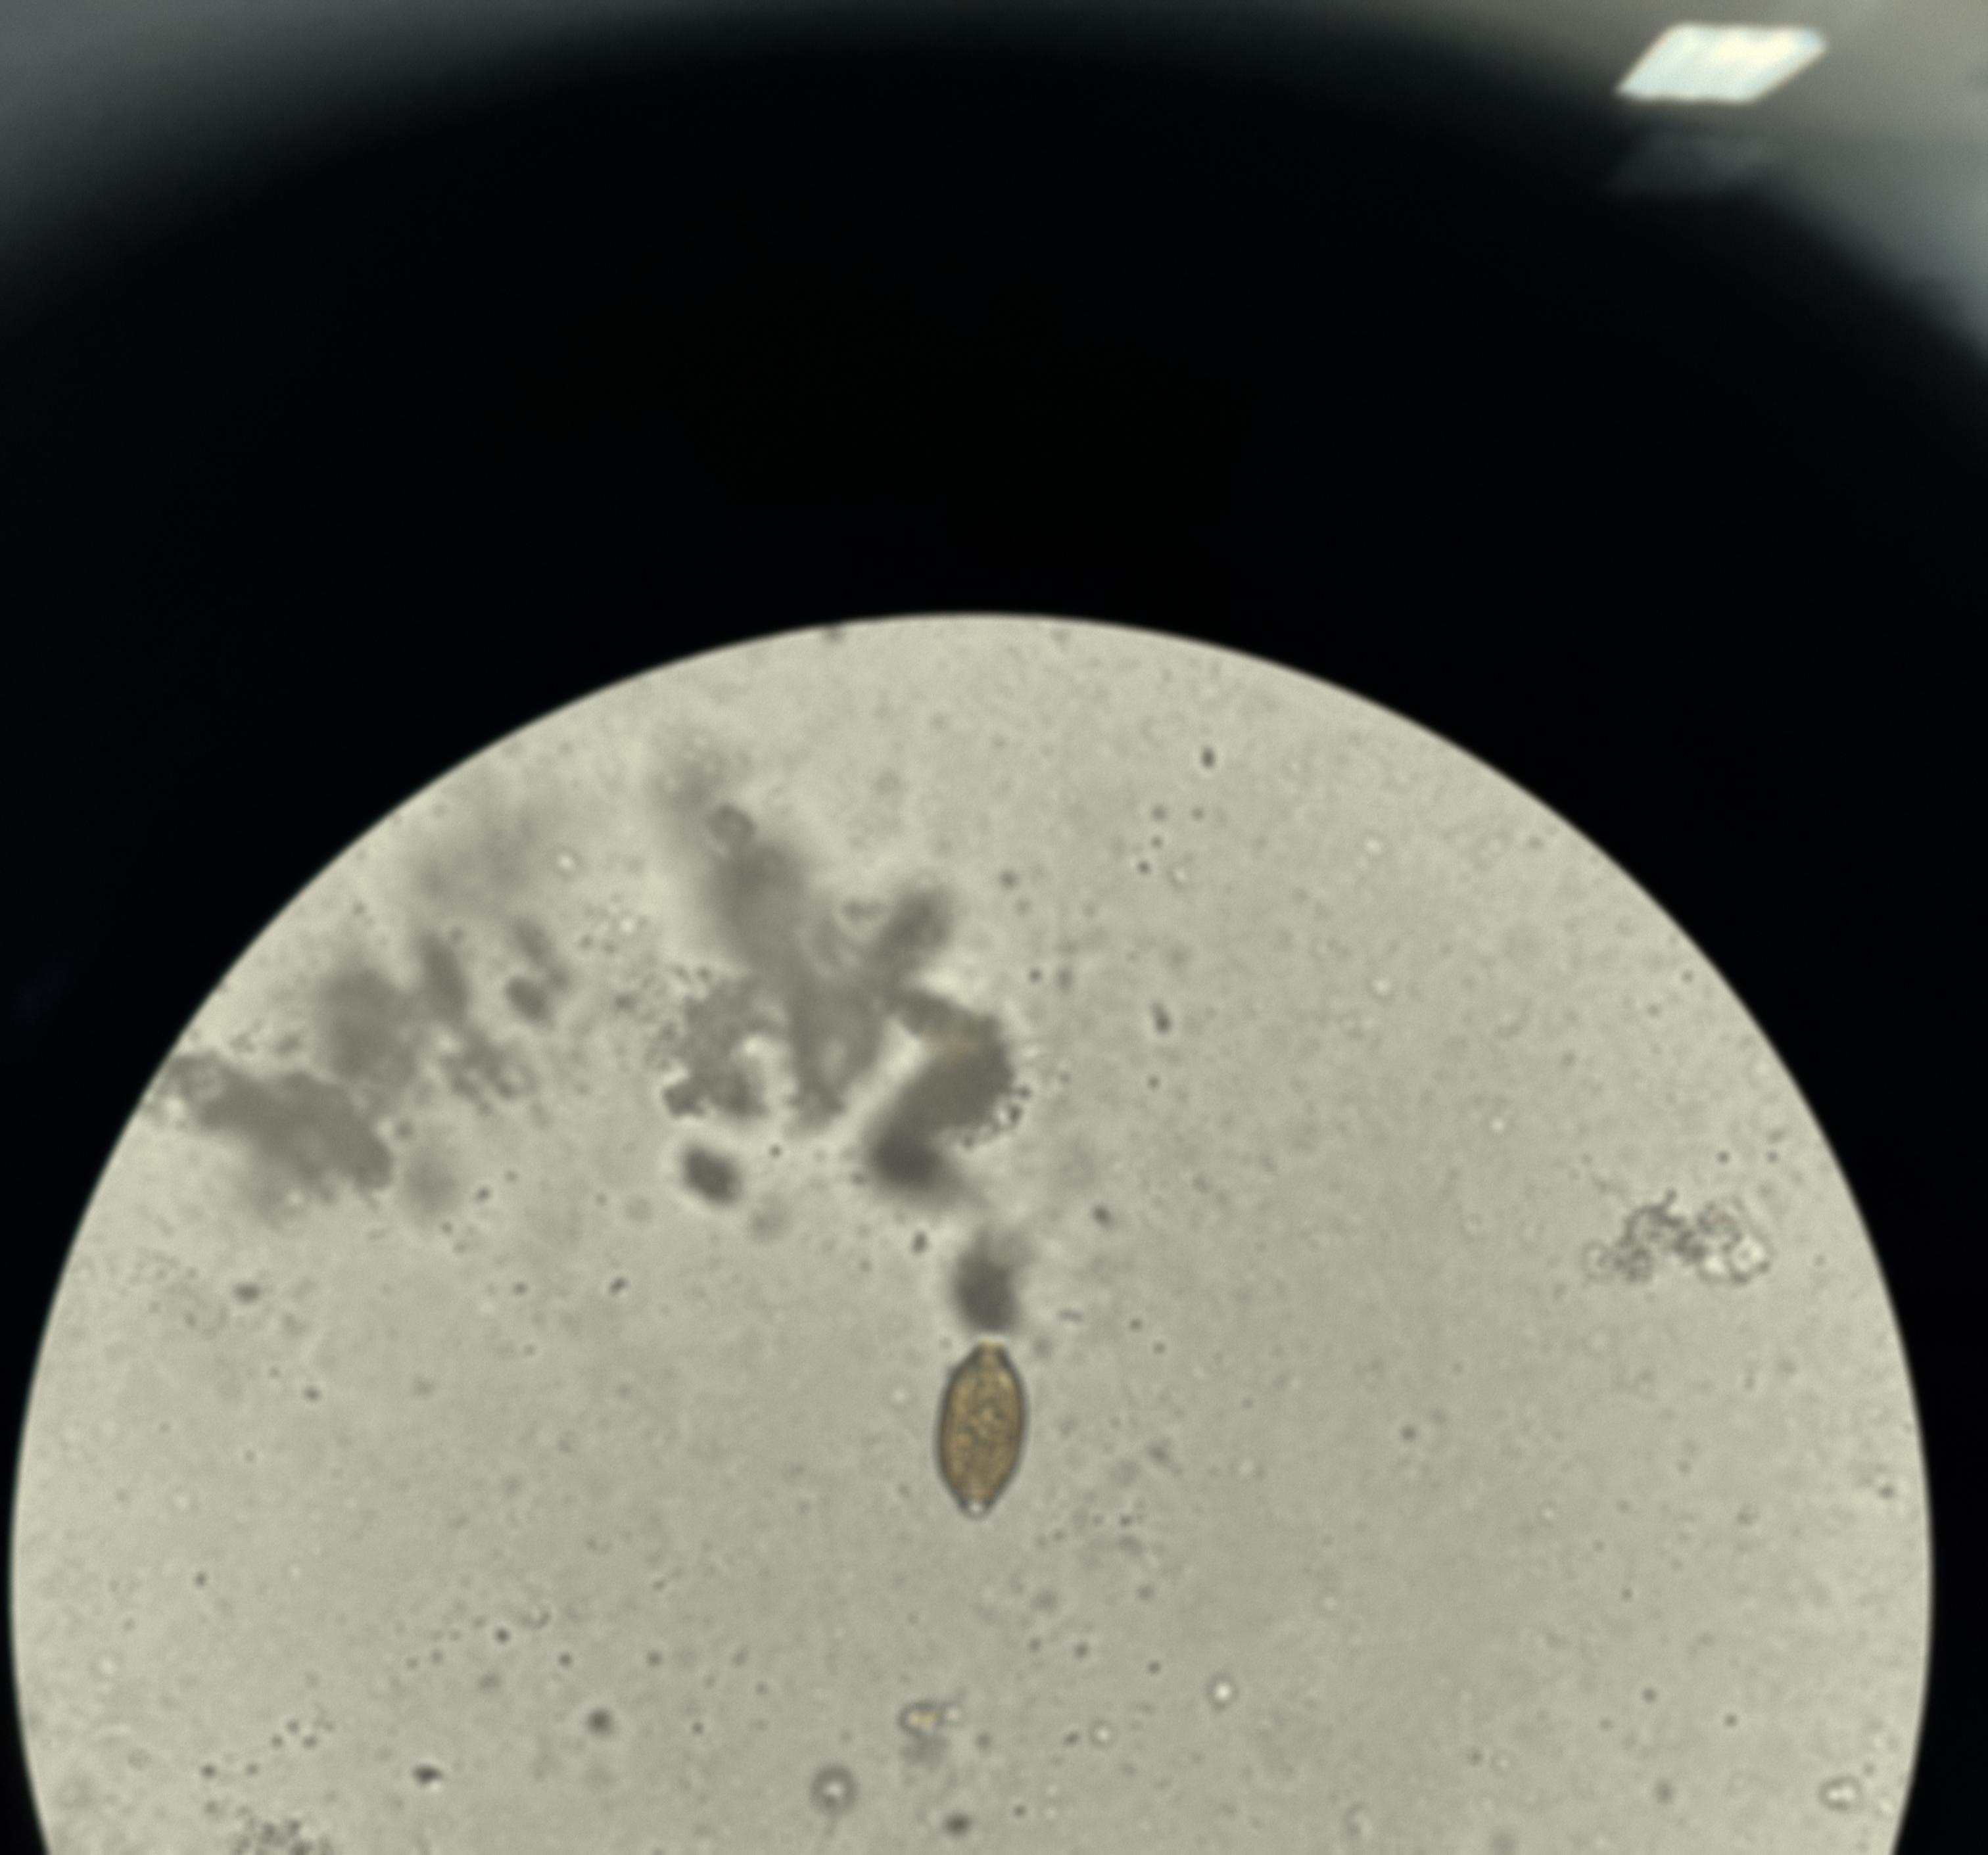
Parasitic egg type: Trichuris trichiura